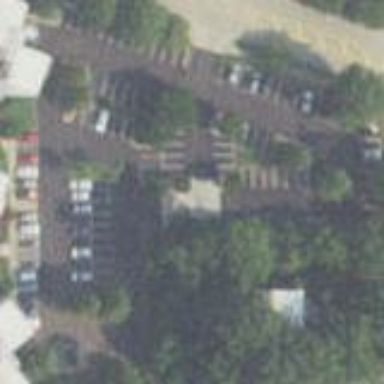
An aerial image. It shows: Parking area with surface.